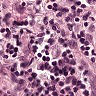
Metastatic tissue present: no